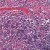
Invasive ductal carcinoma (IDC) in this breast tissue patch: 0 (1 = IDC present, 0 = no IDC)